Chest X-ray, PA view. Patient: 38 years old, sex F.
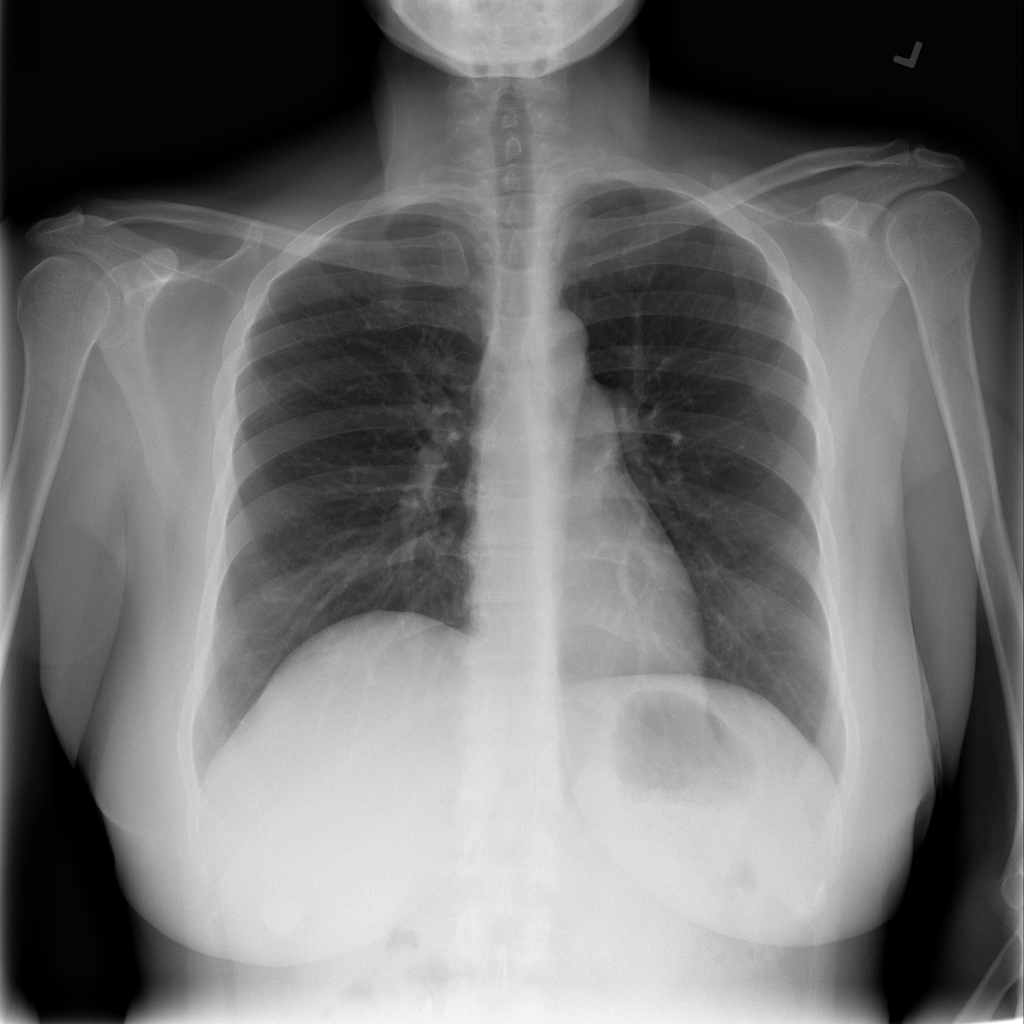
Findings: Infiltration